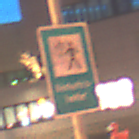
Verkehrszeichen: Verkehrshelfer
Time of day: Night
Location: Outdoor (Urban)
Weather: PartlyCloudy
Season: NotSpecified
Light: Artificial